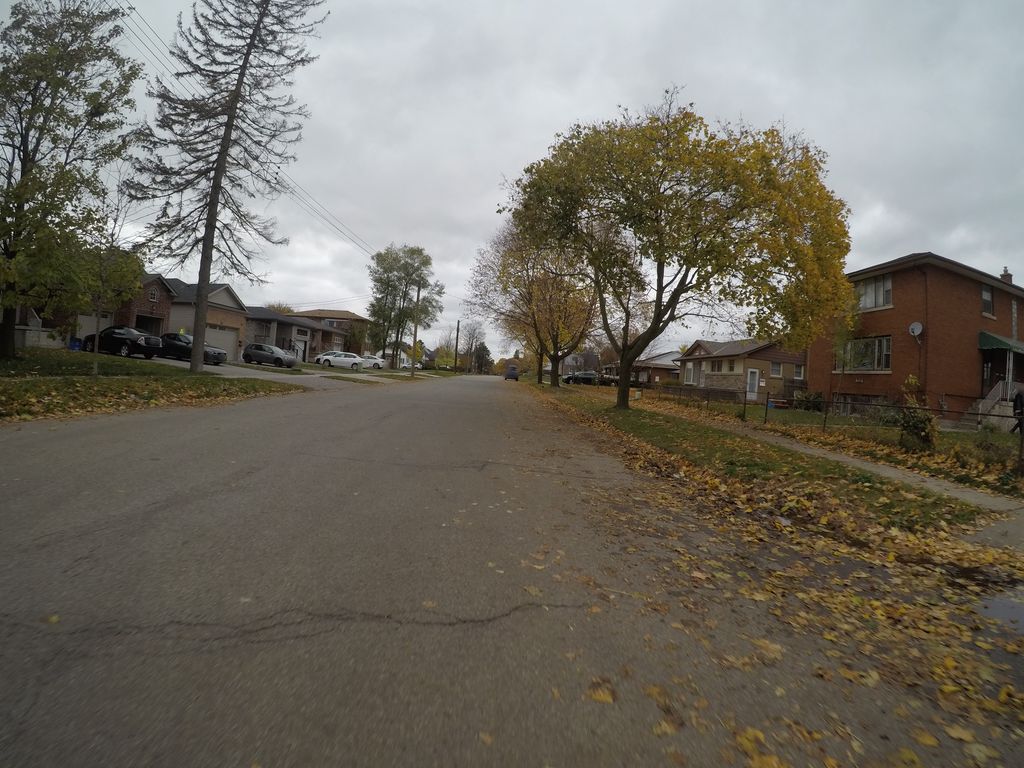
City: kitchener-waterloo